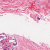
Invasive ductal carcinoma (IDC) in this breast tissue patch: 0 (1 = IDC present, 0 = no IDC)